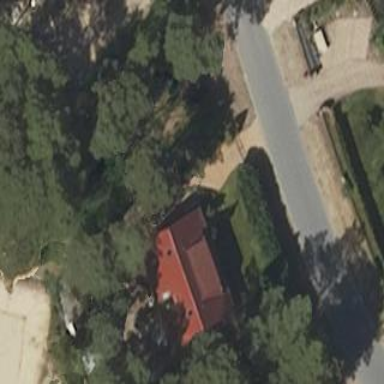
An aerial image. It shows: Detached building.